Question: I need to use the Mircosoft CRM SDK to pull a group of addresses based on the 'parentid' stored in each of the address entities. This 'parentid' naturally corresponds to the 'GUID' of the parent record.
I've built this query two ways: first I simply place the 'GUID' in the 'condition.Values' property, and second I tried using and 'EntityReference'.
If I simply use the 'GUID' the query completes but I receive no results. If I use the 'EntityReference' I get the following exception:
> There was an error while trying to serialize parameter <URL>' is not expected. Consider using a DataContractResolver or add any types not known statically to the list of known types
I've also tried building the query using two different methods, however I get the same results along the same lines of 'GUID' input into the condition value.
If I open the Microsoft Dynamics web page for the account I'm working on, I can clearly see that the address has been entered.

How do you go about including 'GUID' to query on the 'parentid'?
'''
ConditionExpression condition = new ConditionExpression();
condition.AttributeName = "parentid";
condition.Operator = ConditionOperator.Equal;
//This works but returns no results
condition.Values.Add(new EntityReference("account", id));
//This throws the above exception
//condition.Values.Add(new EntityReference("account", id));
ColumnSet column = new ColumnSet(true);
QueryExpression query = new QueryExpression();
query.ColumnSet = column;
query.EntityName = "customeraddress";
query.Criteria.AddCondition(condition);
'''
'''
QueryExpression queryEx = new QueryExpression
{
EntityName = "customeraddress",
ColumnSet = new ColumnSet(true),
Criteria =
{
FilterOperator = LogicalOperator.And,
Conditions =
{
new ConditionExpression
{
AttributeName = "parentid",
Operator = ConditionOperator.Equal,
//Works but returns no results
Values = {id}
//Throws exception
//Values = {new EntityReference("account", id)}
}
}
}
};
'''
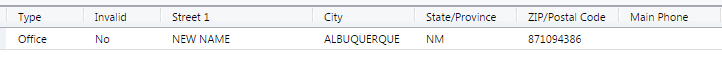
Answer: Query addresses in advance find:

If this results some records then below simple query should have data for u.
'''
private EntityCollection getAddresses(Guid AccountID, IOrganizationService service)
{
QueryExpression query = new QueryExpression("customeraddress");
query.ColumnSet = new ColumnSet(true);
query.Criteria.AddCondition("parentid", ConditionOperator.Equal, AccountID);
EntityCollection results = service.RetrieveMultiple(query);
return results;
}
'''